This grayscale texture is a bearing vibration snapshot reshaped row-by-row into a square image. Diagnose the bearing from this image, choosing from: normal, inner_race, outer_race, ball.
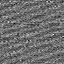
Answer: normal